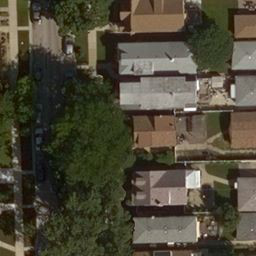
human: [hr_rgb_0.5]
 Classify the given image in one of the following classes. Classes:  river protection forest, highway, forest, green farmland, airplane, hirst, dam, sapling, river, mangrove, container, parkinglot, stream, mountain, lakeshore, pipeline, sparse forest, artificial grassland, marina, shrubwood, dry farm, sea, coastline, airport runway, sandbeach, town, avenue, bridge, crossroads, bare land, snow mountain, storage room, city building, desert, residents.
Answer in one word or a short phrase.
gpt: residents